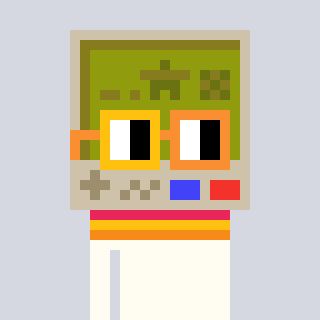
a pixel art character with square yellow and orange glasses, a gameboy-shaped head and a grayscale-colored body on a cool background